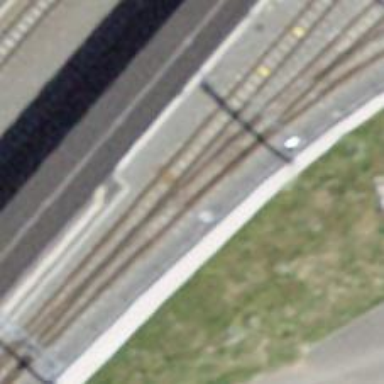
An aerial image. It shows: Railway switch.